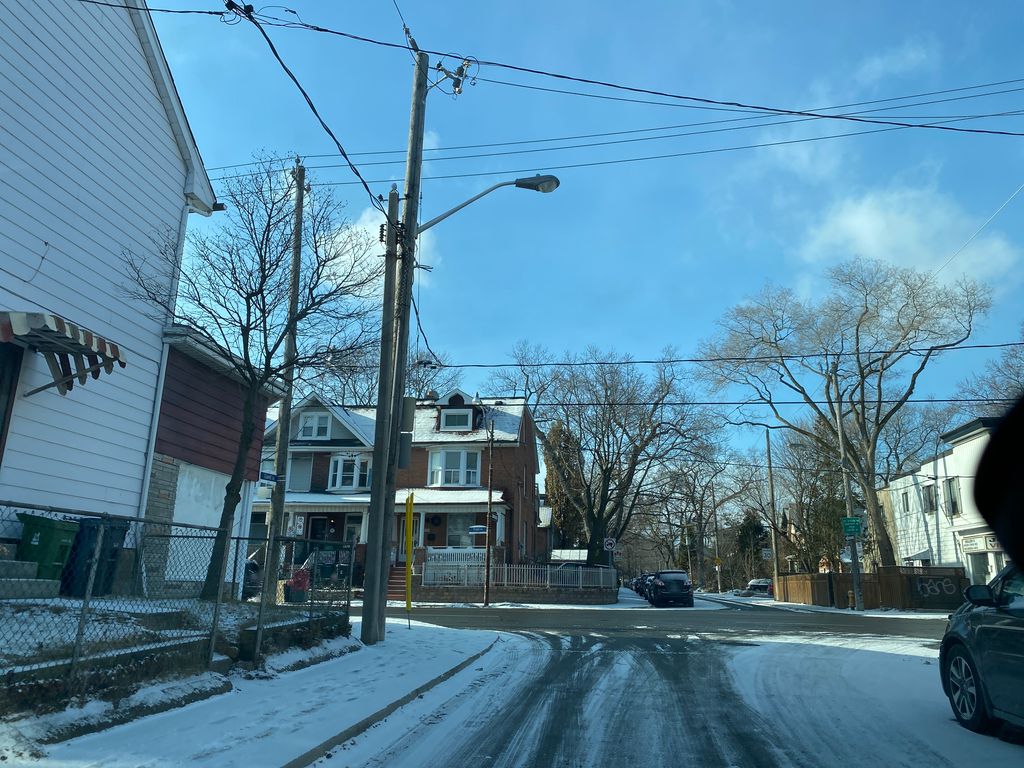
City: toronto